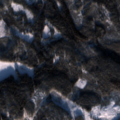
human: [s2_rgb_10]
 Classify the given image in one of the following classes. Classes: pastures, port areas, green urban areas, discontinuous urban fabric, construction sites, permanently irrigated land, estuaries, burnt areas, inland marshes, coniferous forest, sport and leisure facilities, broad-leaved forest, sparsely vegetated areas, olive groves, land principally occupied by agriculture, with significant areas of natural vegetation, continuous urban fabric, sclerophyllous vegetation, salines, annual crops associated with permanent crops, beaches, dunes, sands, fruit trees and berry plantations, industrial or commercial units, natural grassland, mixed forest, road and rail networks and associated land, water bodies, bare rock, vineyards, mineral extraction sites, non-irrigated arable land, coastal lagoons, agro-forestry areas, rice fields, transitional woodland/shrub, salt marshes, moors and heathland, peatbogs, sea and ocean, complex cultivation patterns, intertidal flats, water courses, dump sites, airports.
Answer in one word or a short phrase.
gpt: land principally occupied by agriculture, with significant areas of natural vegetation, coniferous forest, mixed forest, transitional woodland/shrub